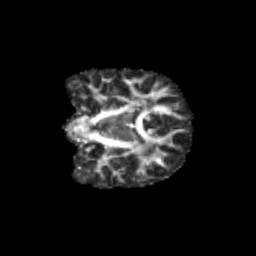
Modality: FA
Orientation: coronal
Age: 11
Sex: female
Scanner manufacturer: siemens
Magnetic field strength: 3 T
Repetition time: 3.8 s
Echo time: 0.07 s